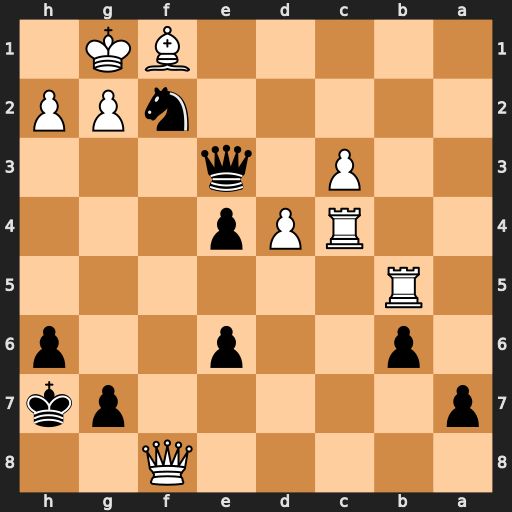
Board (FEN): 5Q2/p5pk/1p2p2p/1R6/2RPp3/2P1q3/5nPP/5BK1
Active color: b
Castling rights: -
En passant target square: -
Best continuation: Nh3+ Kh1 Qg1#